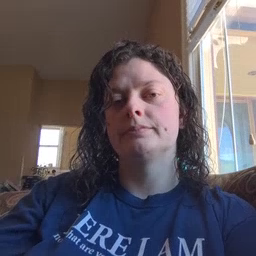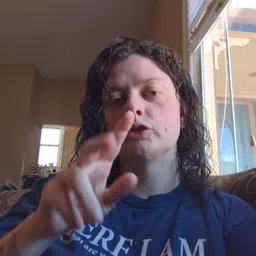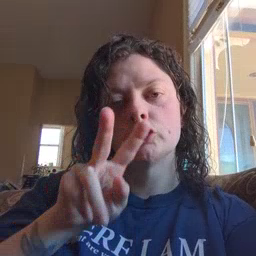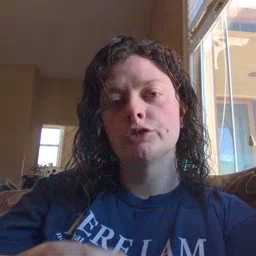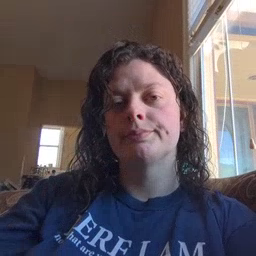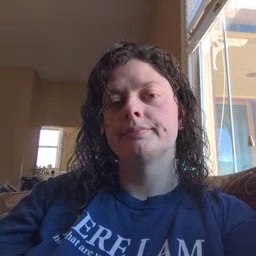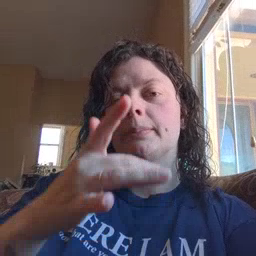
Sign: look